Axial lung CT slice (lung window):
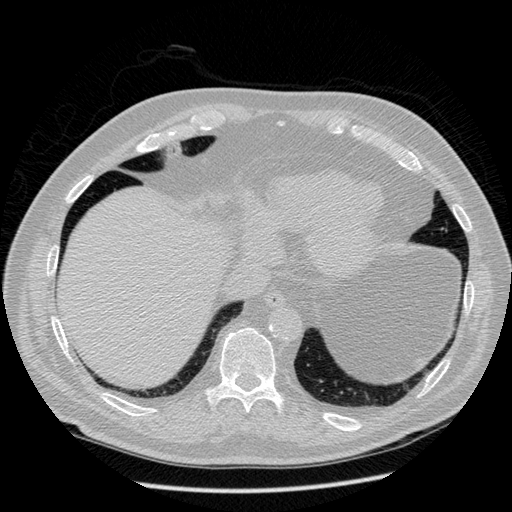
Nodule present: no